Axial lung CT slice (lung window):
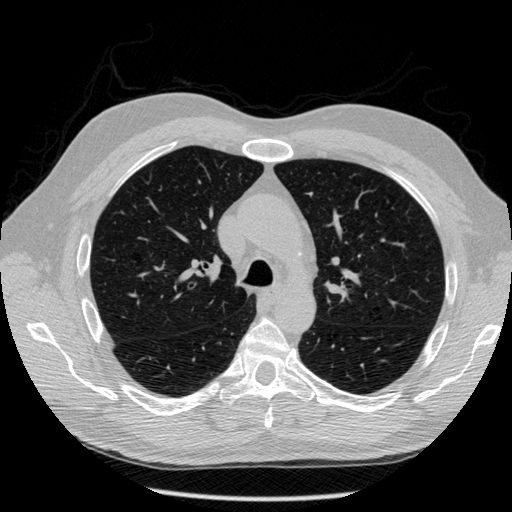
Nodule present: no